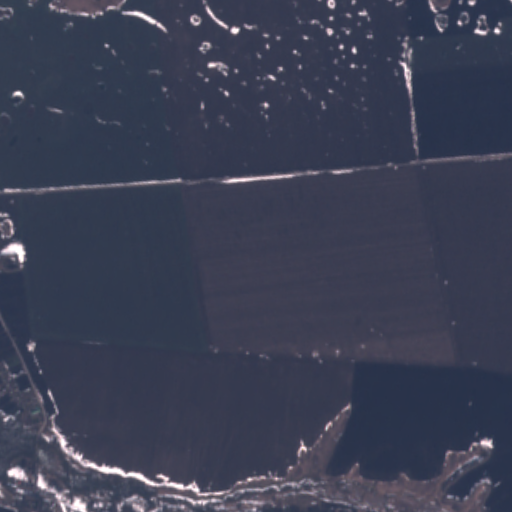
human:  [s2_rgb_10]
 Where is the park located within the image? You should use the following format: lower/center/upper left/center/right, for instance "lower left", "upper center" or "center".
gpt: The park is located in the center left of the image.
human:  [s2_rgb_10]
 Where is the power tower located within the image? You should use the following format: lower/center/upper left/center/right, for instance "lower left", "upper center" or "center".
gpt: The power tower is located in the right of the image.
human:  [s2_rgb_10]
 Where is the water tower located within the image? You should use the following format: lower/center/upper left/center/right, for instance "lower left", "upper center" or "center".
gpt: The water tower is located in the lower left of the image.
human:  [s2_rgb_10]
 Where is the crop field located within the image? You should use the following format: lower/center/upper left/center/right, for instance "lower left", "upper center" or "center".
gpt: There is no crop field in the image.